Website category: university
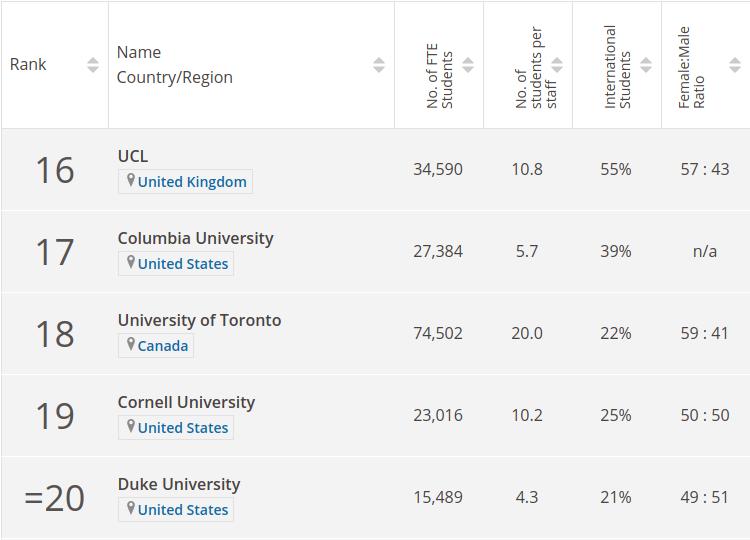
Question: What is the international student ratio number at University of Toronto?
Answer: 22%

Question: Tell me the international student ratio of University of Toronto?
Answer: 22%

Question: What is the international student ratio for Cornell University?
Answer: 25%

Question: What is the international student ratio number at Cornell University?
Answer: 25%

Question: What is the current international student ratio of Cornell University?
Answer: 25%

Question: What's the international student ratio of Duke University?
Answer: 21%

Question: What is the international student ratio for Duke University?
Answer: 21%

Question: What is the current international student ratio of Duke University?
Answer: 21%

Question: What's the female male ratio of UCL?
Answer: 57 : 43

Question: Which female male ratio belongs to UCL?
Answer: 57 : 43

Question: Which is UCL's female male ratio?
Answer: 57 : 43

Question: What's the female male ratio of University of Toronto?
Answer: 59 : 41

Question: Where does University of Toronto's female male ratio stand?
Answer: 59 : 41

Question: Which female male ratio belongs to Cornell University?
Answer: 50 : 50

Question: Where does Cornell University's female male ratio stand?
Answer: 50 : 50

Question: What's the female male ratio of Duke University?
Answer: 49 : 51

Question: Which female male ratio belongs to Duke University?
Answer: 49 : 51

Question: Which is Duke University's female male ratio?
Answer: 49 : 51

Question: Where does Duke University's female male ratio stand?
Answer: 49 : 51

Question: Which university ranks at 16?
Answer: UCL

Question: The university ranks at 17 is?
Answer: Columbia University

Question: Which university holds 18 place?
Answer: University of Toronto

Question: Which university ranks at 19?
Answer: Cornell University

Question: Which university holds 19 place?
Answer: Cornell University

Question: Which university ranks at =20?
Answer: Duke University

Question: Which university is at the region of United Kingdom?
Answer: UCL

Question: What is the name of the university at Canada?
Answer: University of Toronto

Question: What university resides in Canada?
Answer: University of Toronto

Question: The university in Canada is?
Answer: University of Toronto

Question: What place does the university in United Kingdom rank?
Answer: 16

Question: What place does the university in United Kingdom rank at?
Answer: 16

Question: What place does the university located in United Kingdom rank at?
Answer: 16

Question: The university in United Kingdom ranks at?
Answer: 16

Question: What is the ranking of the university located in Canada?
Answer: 18

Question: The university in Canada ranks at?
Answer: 18

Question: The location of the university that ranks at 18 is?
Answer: Canada

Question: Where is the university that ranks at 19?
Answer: United States